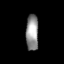
Tissue: lung
Cell type: Epithelial cells
Senescence score: 0.1641
Nuclear area (px): 444
Mean DAPI intensity: 145.633